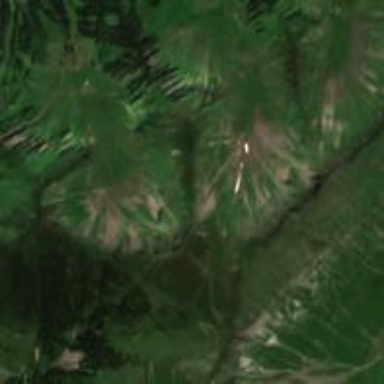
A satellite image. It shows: Majestic peak in the wilderness.